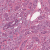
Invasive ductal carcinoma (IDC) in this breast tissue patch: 1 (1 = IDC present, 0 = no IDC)